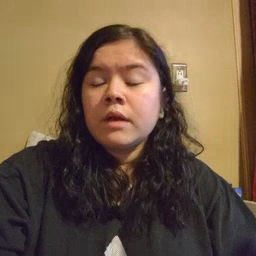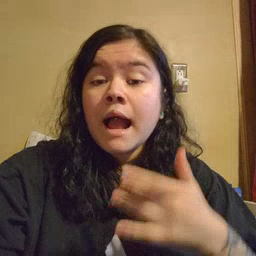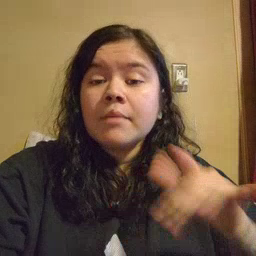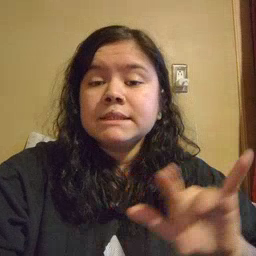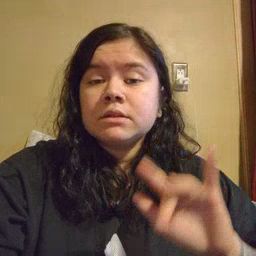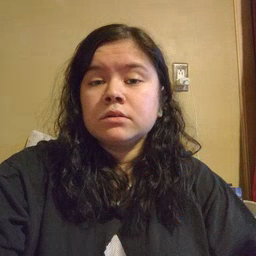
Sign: empty